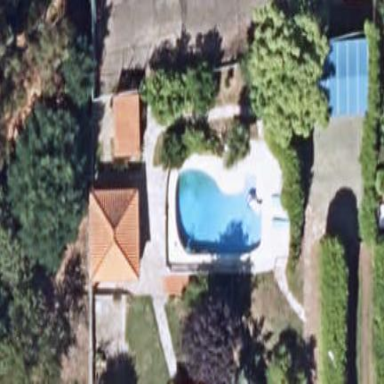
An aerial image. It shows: Swimming pool located in leisure land.